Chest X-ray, PA view. Patient: 26 years old, sex M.
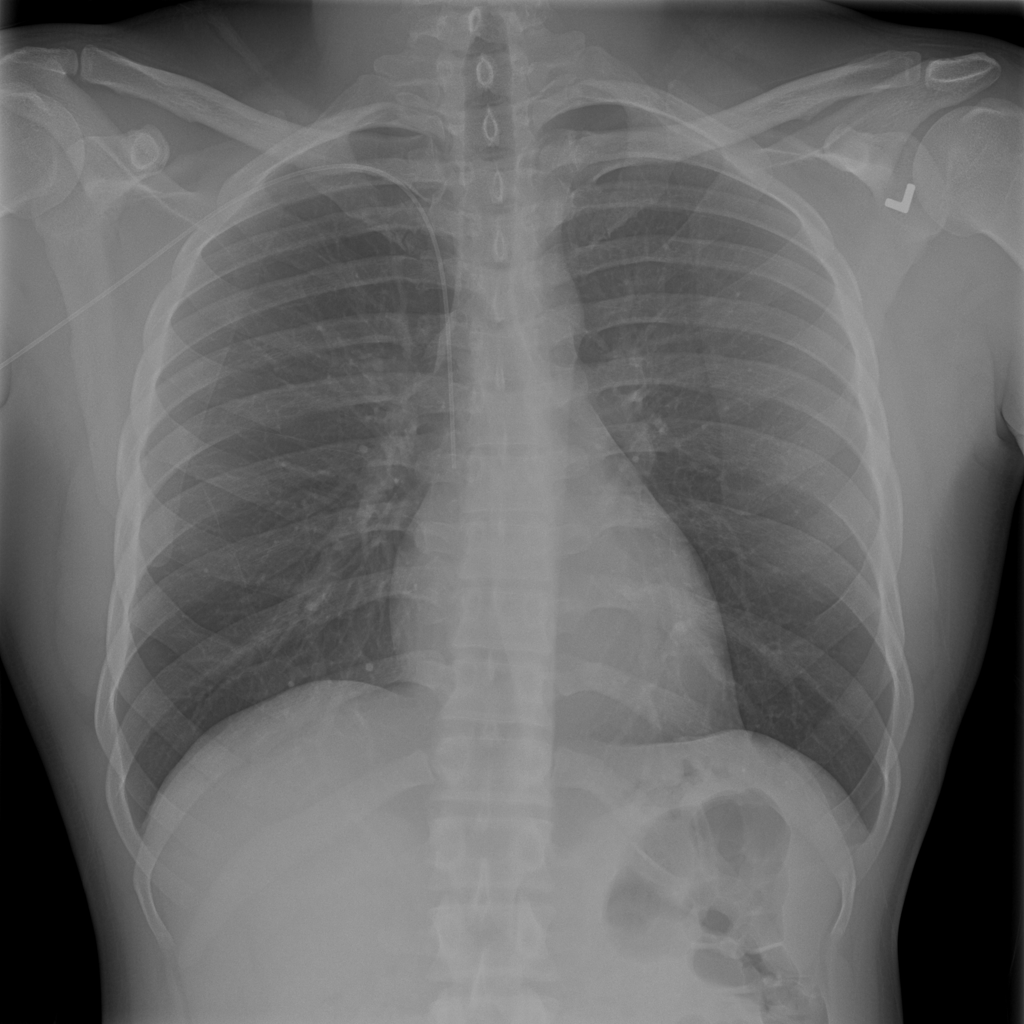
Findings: No Finding